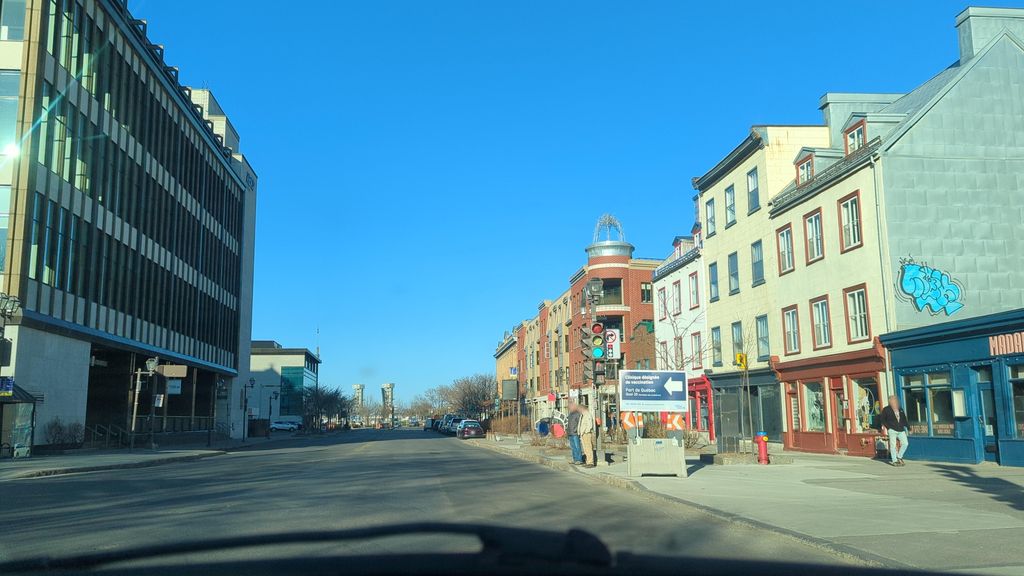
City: quebec_city